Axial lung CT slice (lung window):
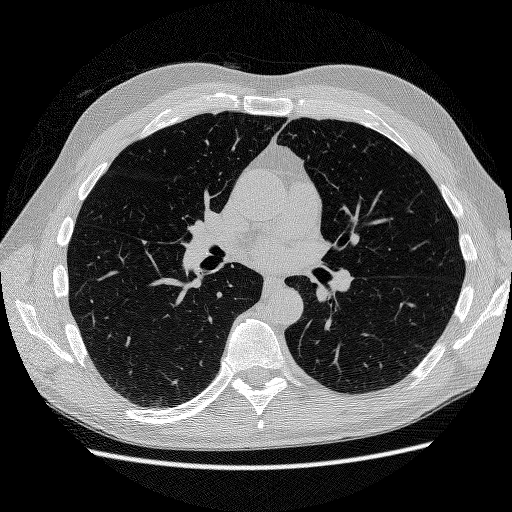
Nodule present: no